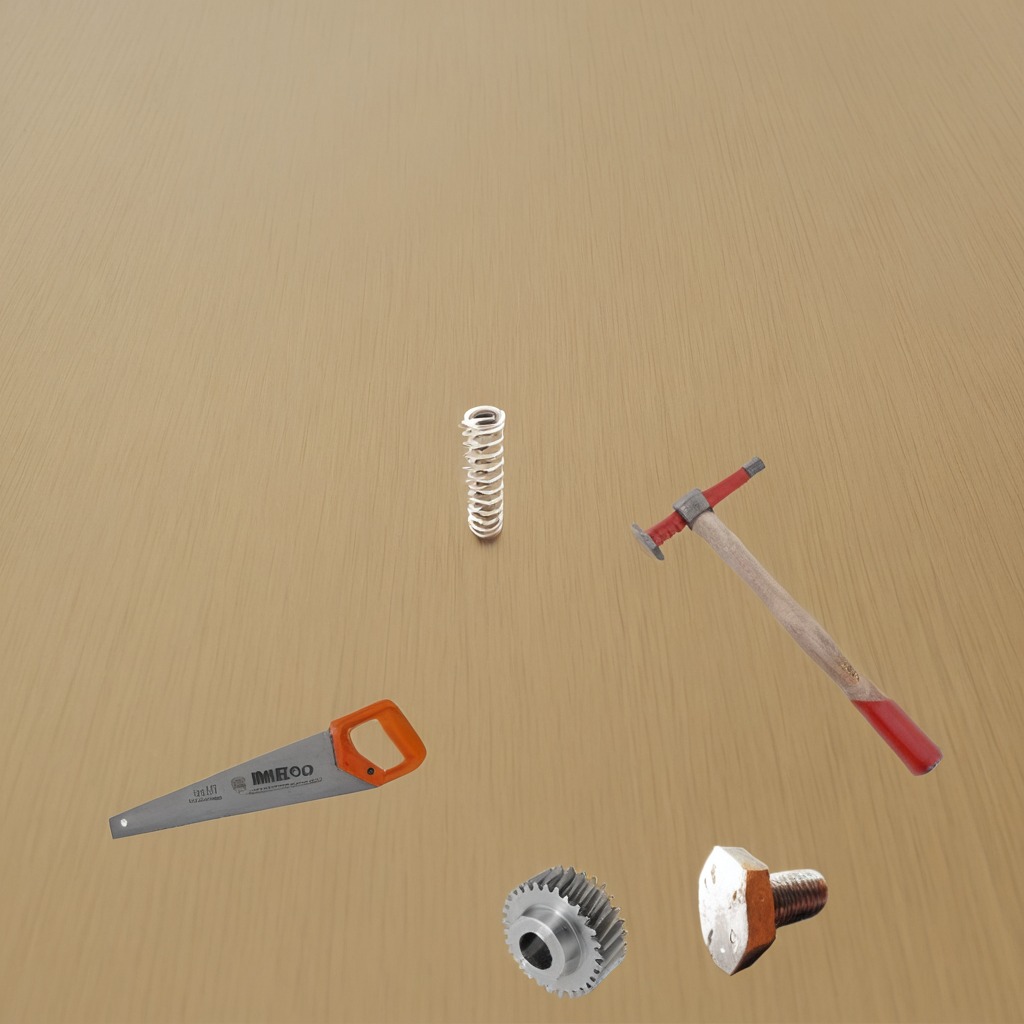
A gear with teeth, a hammer, a metal machine screw, a coiled metal spring, and a handheld metal saw are lying on the plywood surface.